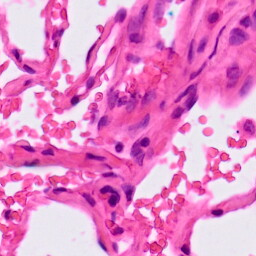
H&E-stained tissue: Lung